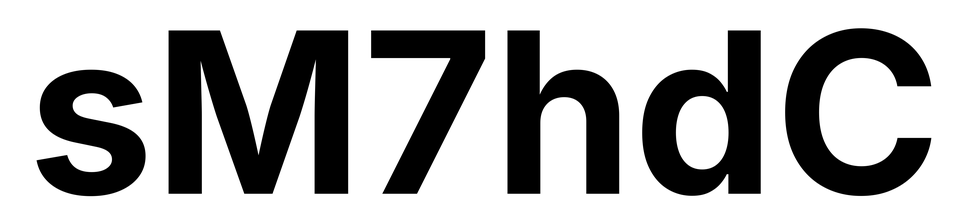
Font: Inter_Bold